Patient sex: M
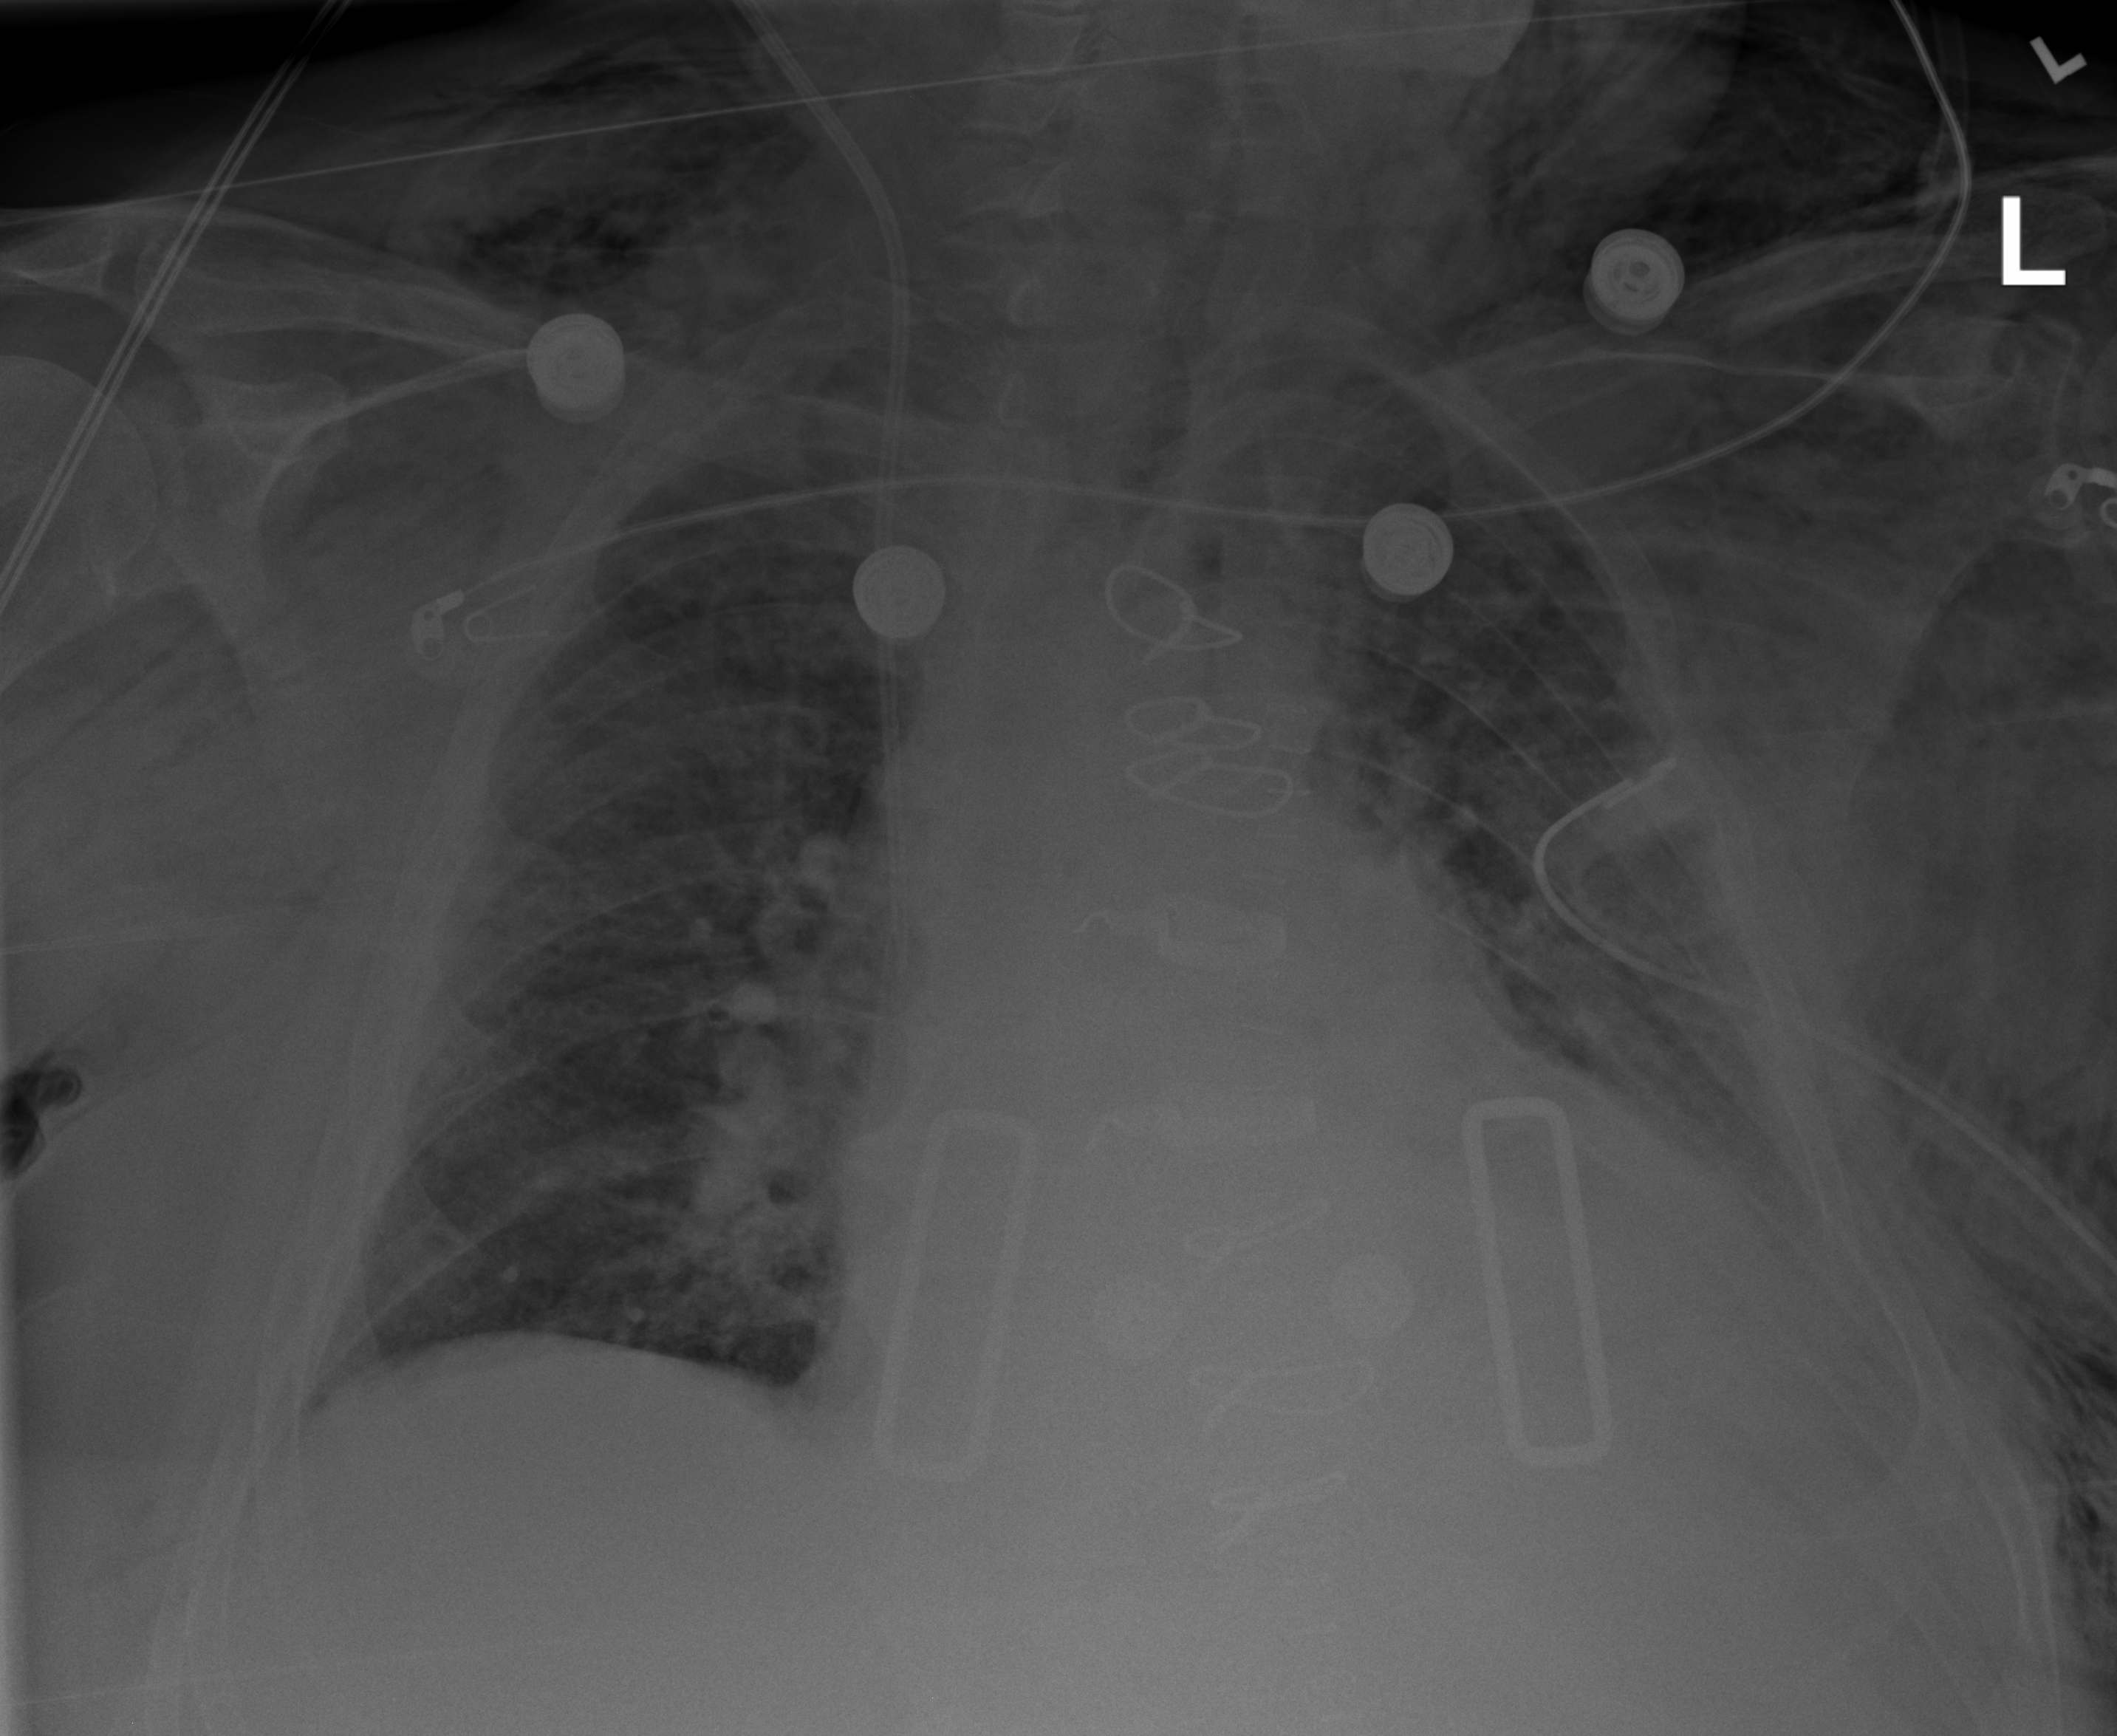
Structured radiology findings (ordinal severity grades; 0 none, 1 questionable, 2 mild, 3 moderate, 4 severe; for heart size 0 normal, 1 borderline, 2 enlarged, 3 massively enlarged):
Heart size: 2
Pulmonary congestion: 2
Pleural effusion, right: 1
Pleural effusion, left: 2
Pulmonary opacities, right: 2
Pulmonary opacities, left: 2
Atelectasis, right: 2
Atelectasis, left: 2